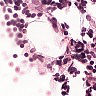
Metastatic tissue present: no